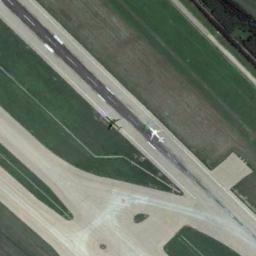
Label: runway